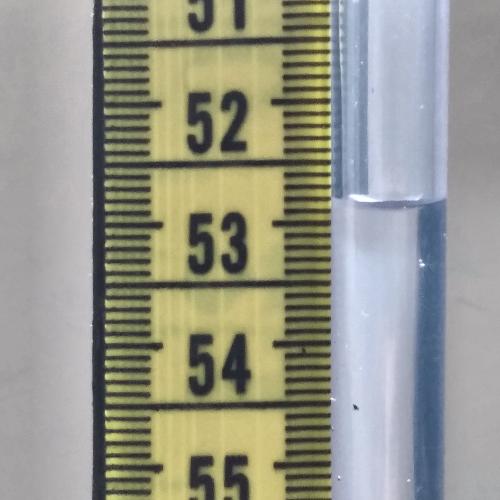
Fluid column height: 52.8 cm